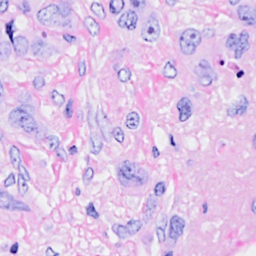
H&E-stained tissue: Breast